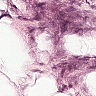
Metastatic tissue present: no